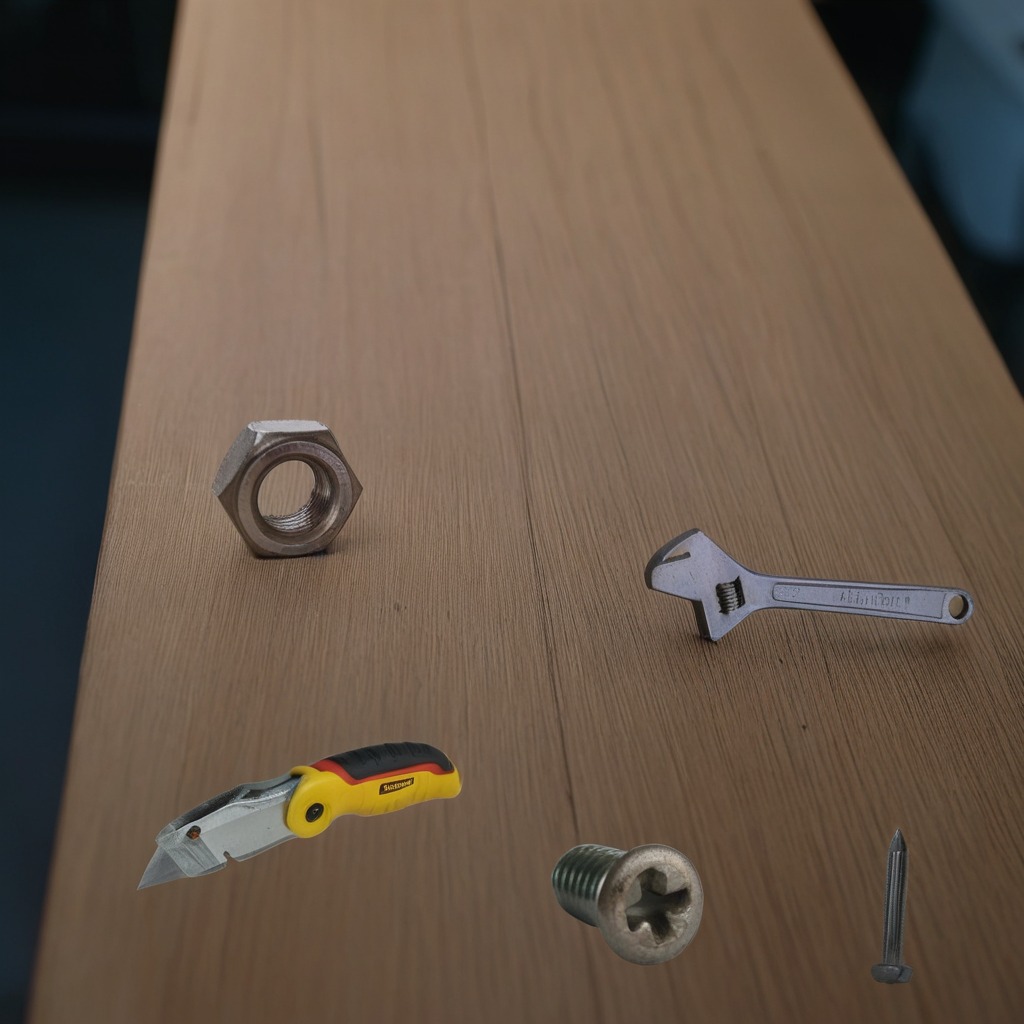
A utility knife, an iron nail, a metal nut, and a wrench are lying on the old table in the garage.